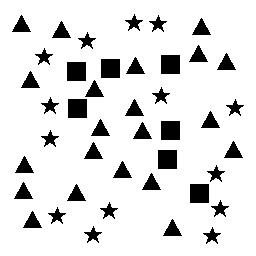
Squares: 7
Triangles: 21
Stars: 14
Total shapes: 42